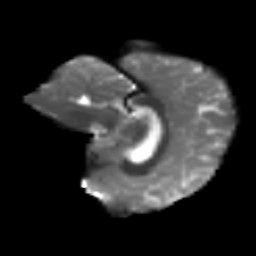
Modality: T2w
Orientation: sagittal
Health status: ill
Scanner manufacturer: ge
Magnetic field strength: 3 T
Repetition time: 6.752 s
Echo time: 0.079 s